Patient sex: M
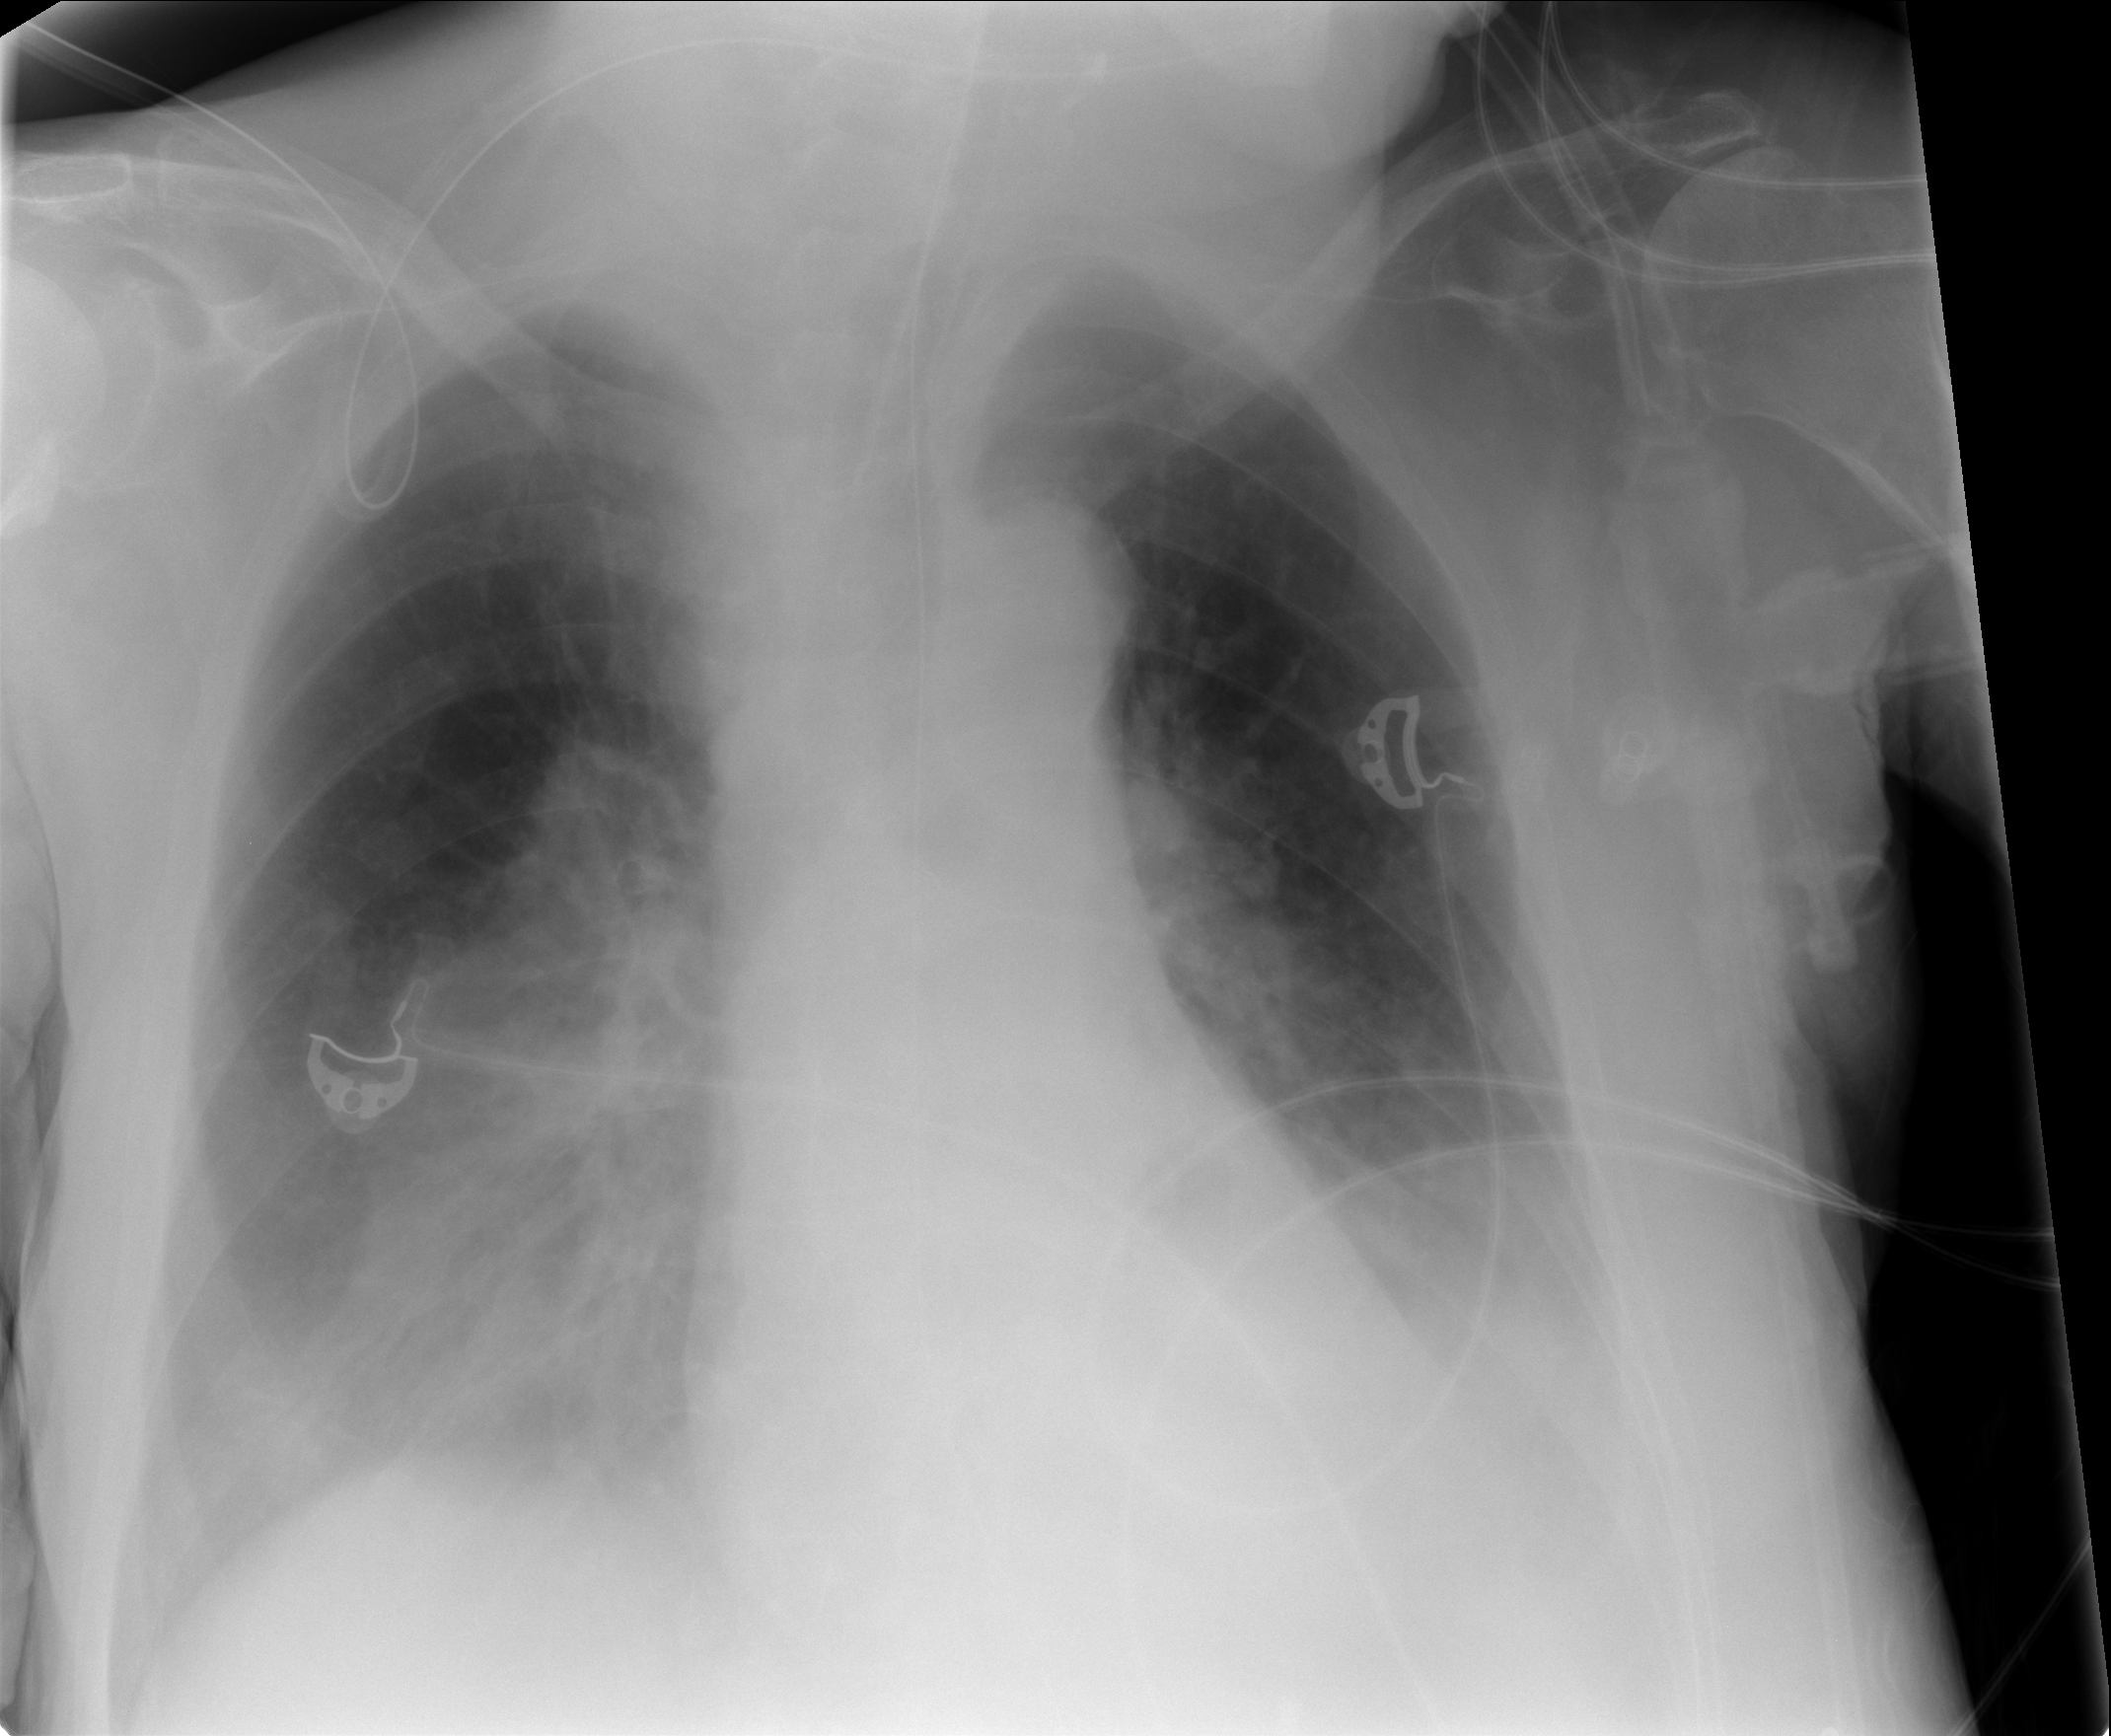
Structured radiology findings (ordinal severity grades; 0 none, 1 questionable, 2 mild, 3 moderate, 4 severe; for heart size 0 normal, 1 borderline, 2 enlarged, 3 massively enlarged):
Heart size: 0
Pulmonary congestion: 0
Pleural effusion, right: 0
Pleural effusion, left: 1
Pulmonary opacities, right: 1
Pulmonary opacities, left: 0
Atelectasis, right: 2
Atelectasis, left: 2